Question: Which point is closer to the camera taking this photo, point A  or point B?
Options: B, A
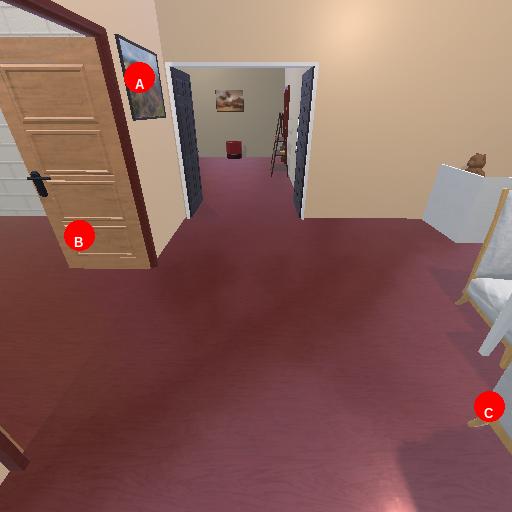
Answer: B